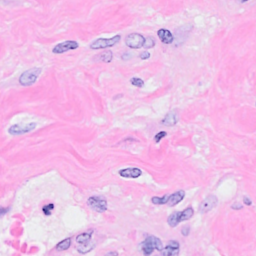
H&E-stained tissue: Breast